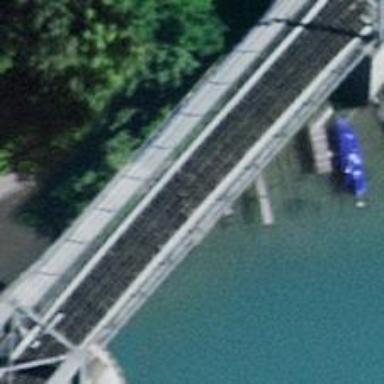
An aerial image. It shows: Narrow-gauge railway bridge with electrified contact line.